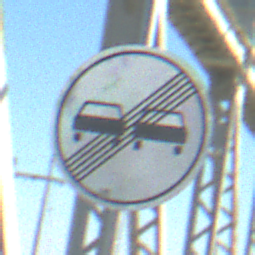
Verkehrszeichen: EndeUeberholverbot
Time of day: MorningAfternoon
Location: Outdoor (Special)
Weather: Clear
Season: NotSpecified
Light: Natural